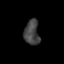
Tissue: prostate
Cell type: T cells
Senescence score: 0.3405
Nuclear area (px): 367
Mean DAPI intensity: 68.027